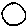
Label: moon